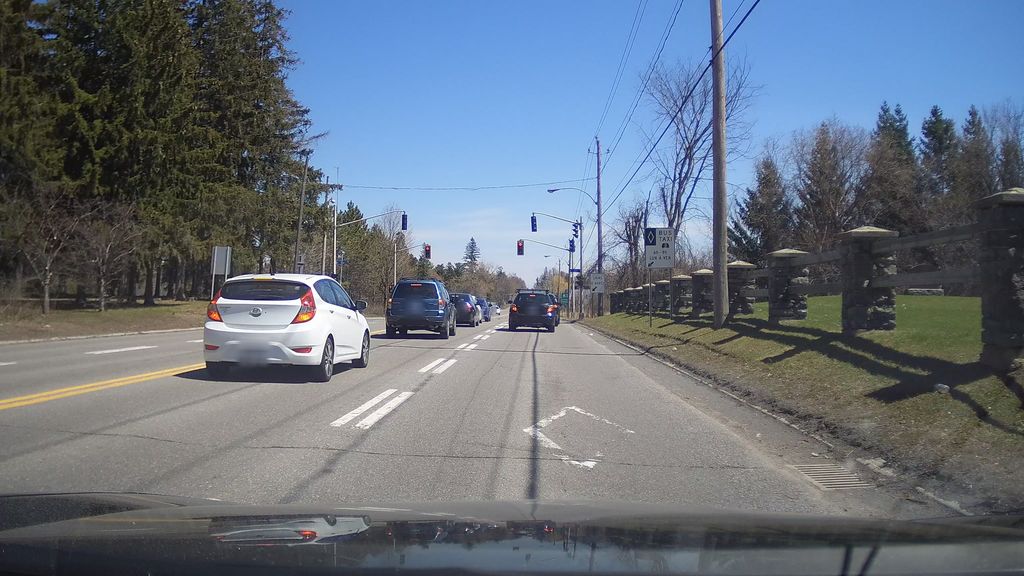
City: ottawa-gatineau